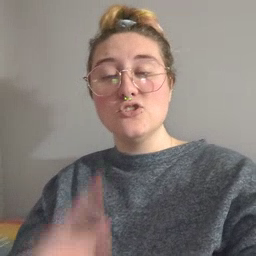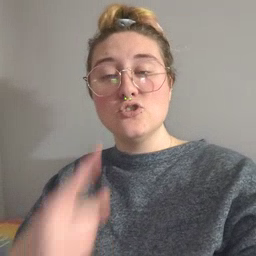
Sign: eye